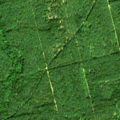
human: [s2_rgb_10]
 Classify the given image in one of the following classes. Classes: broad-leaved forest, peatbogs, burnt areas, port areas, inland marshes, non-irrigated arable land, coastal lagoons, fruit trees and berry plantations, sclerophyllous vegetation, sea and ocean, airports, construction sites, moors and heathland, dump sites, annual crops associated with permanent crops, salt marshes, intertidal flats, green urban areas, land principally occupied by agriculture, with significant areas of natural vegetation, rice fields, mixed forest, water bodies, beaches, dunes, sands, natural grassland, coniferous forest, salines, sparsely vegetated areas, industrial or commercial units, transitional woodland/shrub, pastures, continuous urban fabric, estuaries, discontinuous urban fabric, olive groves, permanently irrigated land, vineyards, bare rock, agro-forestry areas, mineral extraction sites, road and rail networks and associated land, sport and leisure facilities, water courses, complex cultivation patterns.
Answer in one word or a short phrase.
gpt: coniferous forest, mixed forest, transitional woodland/shrub